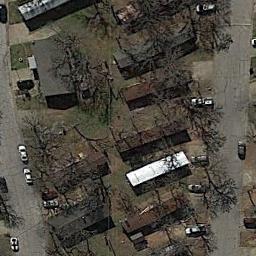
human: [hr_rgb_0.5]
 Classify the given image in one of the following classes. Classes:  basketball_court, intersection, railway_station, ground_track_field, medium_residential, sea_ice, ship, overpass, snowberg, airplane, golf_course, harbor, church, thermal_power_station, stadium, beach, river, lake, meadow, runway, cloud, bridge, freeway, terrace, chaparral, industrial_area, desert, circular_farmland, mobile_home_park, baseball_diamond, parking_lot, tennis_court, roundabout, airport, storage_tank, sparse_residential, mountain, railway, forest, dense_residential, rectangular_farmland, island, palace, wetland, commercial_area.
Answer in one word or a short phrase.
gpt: mobile_home_park